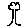
Label: tree